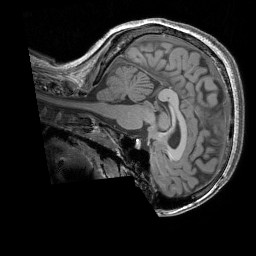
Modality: T1w
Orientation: sagittal
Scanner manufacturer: siemens
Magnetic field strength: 3 T
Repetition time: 1.83 s
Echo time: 0.00303 s